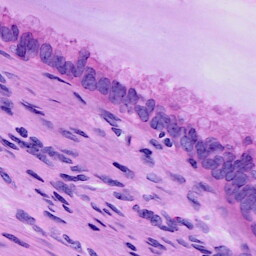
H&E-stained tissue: Cervix